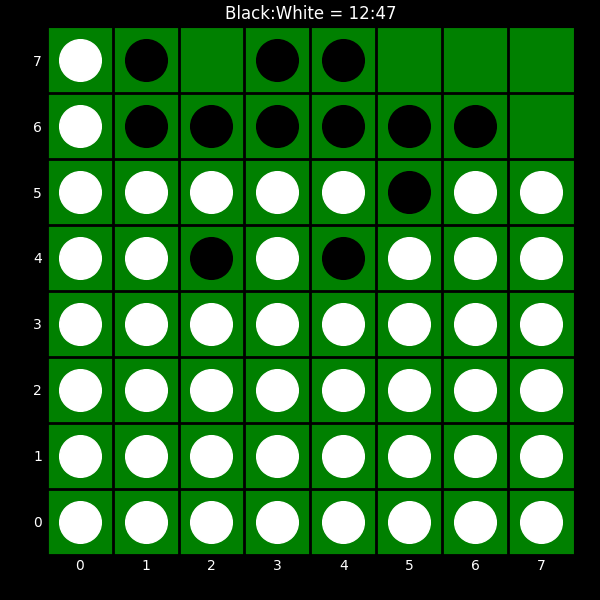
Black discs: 12
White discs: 47